Interaction volume radius: 5 \u00c5
Interaction volume height: 45 \u00c5
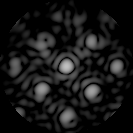
Disorder parameter: 0.2032